Question: I use a FlatComboBox 'Style'. Everything is working just like I want it to. I just to change one thing, the 'Background' of the 'Selected Item' in the 'DropDown'. How can I change the color? I'm using Windows 8 and .Net 4. But the solution should also run with older Windows Versions. I save this Style in a 'ResourceDictionary'.

My Code for the Style:
'''
<!-- Flat ComboBox -->
<SolidColorBrush x:Key="ComboBoxNormalBorderBrush" Color="#e3e9ef" />
<SolidColorBrush x:Key="ComboBoxNormalBackgroundBrush" Color="#fff" />
<SolidColorBrush x:Key="ComboBoxDisabledForegroundBrush" Color="#888" />
<SolidColorBrush x:Key="ComboBoxDisabledBackgroundBrush" Color="#eee" />
<SolidColorBrush x:Key="ComboBoxDisabledBorderBrush" Color="#888" />
<ControlTemplate TargetType="ToggleButton" x:Key="ComboBoxToggleButtonTemplate">
<Grid>
<Grid.ColumnDefinitions>
<ColumnDefinition />
<ColumnDefinition Width="20" />
</Grid.ColumnDefinitions>
<Border Grid.ColumnSpan="2" Name="Border" BorderBrush="{StaticResource ComboBoxNormalBorderBrush}" CornerRadius="0" BorderThickness="1, 1, 1, 1" Background="{StaticResource ComboBoxNormalBackgroundBrush}" />
<Border Grid.Column="1" Margin="1, 1, 1, 1" BorderBrush="#444" Name="ButtonBorder" CornerRadius="0, 0, 0, 0" BorderThickness="0, 0, 0, 0" Background="{StaticResource ComboBoxNormalBackgroundBrush}" />
<Path Name="Arrow" Grid.Column="1" Data="M0,0 L0,2 L4,6 L8,2 L8,0 L4,4 z" HorizontalAlignment="Center" Fill="#444" VerticalAlignment="Center" />
</Grid>
<ControlTemplate.Triggers>
<Trigger Property="UIElement.IsMouseOver" Value="True">
<Setter Property="Panel.Background" TargetName="ButtonBorder" Value="WhiteSmoke"/>
</Trigger>
<Trigger Property="ToggleButton.IsChecked" Value="True">
<Setter Property="Panel.Background" TargetName="ButtonBorder" Value="WhiteSmoke"/>
<Setter Property="Shape.Fill" TargetName="Arrow" Value="#FF8D979E"/>
</Trigger>
<Trigger Property="UIElement.IsEnabled" Value="False">
<Setter Property="Panel.Background" TargetName="Border" Value="{StaticResource ComboBoxDisabledBackgroundBrush}"/>
<Setter Property="Panel.Background" TargetName="ButtonBorder" Value="{StaticResource ComboBoxDisabledBackgroundBrush}"/>
<Setter Property="Border.BorderBrush" TargetName="ButtonBorder" Value="{StaticResource ComboBoxDisabledBorderBrush}"/>
<Setter Property="TextElement.Foreground" Value="{StaticResource ComboBoxDisabledForegroundBrush}"/>
<Setter Property="Shape.Fill" TargetName="Arrow" Value="#999"/>
</Trigger>
</ControlTemplate.Triggers>
</ControlTemplate>
<Style x:Key="ComboBoxFlatStyle" TargetType="{x:Type ComboBox}">
<Setter Property="UIElement.SnapsToDevicePixels" Value="True"/>
<Setter Property="FrameworkElement.OverridesDefaultStyle" Value="True"/>
<Setter Property="ScrollViewer.HorizontalScrollBarVisibility" Value="Auto"/>
<Setter Property="ScrollViewer.VerticalScrollBarVisibility" Value="Auto"/>
<Setter Property="ScrollViewer.CanContentScroll" Value="True"/>
<Setter Property="TextElement.Foreground" Value="Black"/>
<Setter Property="FrameworkElement.FocusVisualStyle" Value="{x:Null}"/>
<Setter Property="Control.Template">
<Setter.Value>
<ControlTemplate TargetType="ComboBox">
<Grid>
<ToggleButton Name="ToggleButton" Grid.Column="2" ClickMode="Press" Focusable="False" IsChecked="{Binding Path=IsDropDownOpen, RelativeSource={RelativeSource TemplatedParent}, Mode=TwoWay}"
Template="{StaticResource ComboBoxToggleButtonTemplate}"/>
<ContentPresenter Name="ContentSite" Margin="5, 3, 23, 3" IsHitTestVisible="False" HorizontalAlignment="Left" VerticalAlignment="Center" Content="{TemplateBinding ComboBox.SelectionBoxItem}"
ContentTemplate="{TemplateBinding ComboBox.SelectionBoxItemTemplate}" ContentTemplateSelector="{TemplateBinding ItemTemplateSelector}"/>
<TextBox Name="PART_EditableTextBox" Margin="3, 3, 23, 3" IsReadOnly="{TemplateBinding IsReadOnly}" Visibility="Hidden" Background="Transparent" HorizontalAlignment="Left" VerticalAlignment="Center"
Focusable="True" >
<TextBox.Template>
<ControlTemplate TargetType="TextBox" >
<Border Name="PART_ContentHost" Focusable="False" />
</ControlTemplate>
</TextBox.Template>
</TextBox>
<!-- Popup showing items -->
<Popup Name="Popup" Placement="Bottom" Focusable="False" AllowsTransparency="True" IsOpen="{TemplateBinding ComboBox.IsDropDownOpen}" PopupAnimation="Slide">
<Grid Name="DropDown" SnapsToDevicePixels="True" MinWidth="{TemplateBinding FrameworkElement.ActualWidth}" MaxHeight="{TemplateBinding ComboBox.MaxDropDownHeight}">
<Border Name="DropDownBorder" Background="White" Margin="0, 1, 0, 0" CornerRadius="0" BorderThickness="1,1,1,1" BorderBrush="{StaticResource ComboBoxNormalBorderBrush}"/>
<ScrollViewer Margin="4" SnapsToDevicePixels="True">
<ItemsPresenter KeyboardNavigation.DirectionalNavigation="Contained" />
</ScrollViewer>
</Grid>
</Popup>
</Grid>
<ControlTemplate.Triggers>
<Trigger Property="ItemsControl.HasItems" Value="False">
<Setter Property="FrameworkElement.MinHeight" TargetName="DropDownBorder" Value="95"/>
</Trigger>
<Trigger Property="UIElement.IsEnabled" Value="False">
<Setter Property="TextElement.Foreground" Value="{StaticResource ComboBoxDisabledForegroundBrush}"/>
</Trigger>
<Trigger Property="ItemsControl.IsGrouping" Value="True">
<Setter Property="ScrollViewer.CanContentScroll" Value="False"/>
</Trigger>
<Trigger Property="ComboBox.IsEditable" Value="True">
<Setter Property="KeyboardNavigation.IsTabStop" Value="False"/>
<Setter Property="UIElement.Visibility" TargetName="PART_EditableTextBox" Value="Visible"/>
<Setter Property="UIElement.Visibility" TargetName="ContentSite" Value="Hidden"/>
</Trigger>
</ControlTemplate.Triggers>
</ControlTemplate>
</Setter.Value>
</Setter>
</Style>
<!-- End of Flat ComboBox -->
'''
I had to replace the 'TextBlock' with a 'ContentPresenter' to get it working, when the 'ItemsSource' is a 'DataTable'.
'''
<Setter Property="ItemContainerStyle">
<Setter.Value>
<Style TargetType="ComboBoxItem">
<Setter Property="Template">
<Setter.Value>
<ControlTemplate TargetType="ComboBoxItem">
<Border Background="{TemplateBinding Background}" BorderThickness="0" Margin="2">
<!--<TextBlock Text="{TemplateBinding Content}" Margin="2" />-->
<ContentPresenter />
</Border>
</ControlTemplate>
</Setter.Value>
</Setter>
<Style.Triggers>
<Trigger Property="IsSelected" Value="True">
<Setter Property="Background" Value="Red" />
</Trigger>
<Trigger Property="IsMouseOver" Value="True">
<Setter Property="Background" Value="AliceBlue" />
</Trigger>
</Style.Triggers>
</Style>
</Setter.Value>
</Setter>
'''
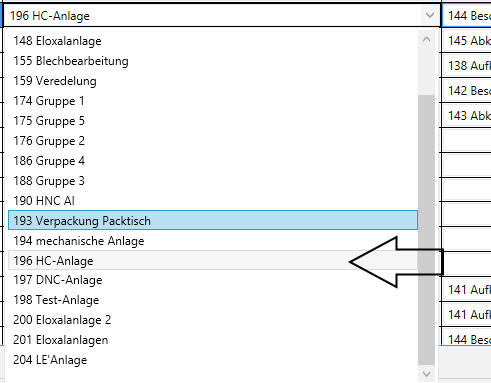
Answer: You can define a style (with a trigger) for the ItemContainerStyle of your ComboBox.
'''
<Style x:Key="ComboBoxFlatStyle" TargetType="{x:Type ComboBox}">
<Setter Property="UIElement.SnapsToDevicePixels" Value="True"/>
<!-- .... -->
<Setter Property="ItemContainerStyle">
<Setter.Value>
<Style TargetType="ComboBoxItem">
<Style.Triggers>
<Trigger Property="IsSelected" Value="True">
<Setter Property="Background" Value="Gray" />
</Trigger>
</Style.Triggers>
</Style>
</Setter.Value>
</Setter>
</Style>
<!-- End of Flat ComboBox -->
'''
I post my Whole Window XAML:
'''
<Window x:Class="WpfApplication1.Window1"
xmlns="http://schemas.microsoft.com/winfx/2006/xaml/presentation"
xmlns:x="http://schemas.microsoft.com/winfx/2006/xaml"
xmlns:sys="clr-namespace:System;assembly=mscorlib"
Title="Window1" Height="300" Width="300">
<Window.Resources>
<!-- Flat ComboBox -->
<SolidColorBrush x:Key="ComboBoxNormalBorderBrush" Color="#e3e9ef" />
<SolidColorBrush x:Key="ComboBoxNormalBackgroundBrush" Color="#fff" />
<SolidColorBrush x:Key="ComboBoxDisabledForegroundBrush" Color="#888" />
<SolidColorBrush x:Key="ComboBoxDisabledBackgroundBrush" Color="#eee" />
<SolidColorBrush x:Key="ComboBoxDisabledBorderBrush" Color="#888" />
<ControlTemplate TargetType="ToggleButton" x:Key="ComboBoxToggleButtonTemplate">
<Grid>
<Grid.ColumnDefinitions>
<ColumnDefinition />
<ColumnDefinition Width="20" />
</Grid.ColumnDefinitions>
<Border Grid.ColumnSpan="2" Name="Border" BorderBrush="{StaticResource ComboBoxNormalBorderBrush}" CornerRadius="0" BorderThickness="1, 1, 1, 1" Background="{StaticResource ComboBoxNormalBackgroundBrush}" />
<Border Grid.Column="1" Margin="1, 1, 1, 1" BorderBrush="#444" Name="ButtonBorder" CornerRadius="0, 0, 0, 0" BorderThickness="0, 0, 0, 0" Background="{StaticResource ComboBoxNormalBackgroundBrush}" />
<Path Name="Arrow" Grid.Column="1" Data="M0,0 L0,2 L4,6 L8,2 L8,0 L4,4 z" HorizontalAlignment="Center" Fill="#444" VerticalAlignment="Center" />
</Grid>
<ControlTemplate.Triggers>
<Trigger Property="UIElement.IsMouseOver" Value="True">
<Setter Property="Panel.Background" TargetName="ButtonBorder" Value="WhiteSmoke"/>
</Trigger>
<Trigger Property="ToggleButton.IsChecked" Value="True">
<Setter Property="Panel.Background" TargetName="ButtonBorder" Value="WhiteSmoke"/>
<Setter Property="Shape.Fill" TargetName="Arrow" Value="#FF8D979E"/>
</Trigger>
<Trigger Property="UIElement.IsEnabled" Value="False">
<Setter Property="Panel.Background" TargetName="Border" Value="{StaticResource ComboBoxDisabledBackgroundBrush}"/>
<Setter Property="Panel.Background" TargetName="ButtonBorder" Value="{StaticResource ComboBoxDisabledBackgroundBrush}"/>
<Setter Property="Border.BorderBrush" TargetName="ButtonBorder" Value="{StaticResource ComboBoxDisabledBorderBrush}"/>
<Setter Property="TextElement.Foreground" Value="{StaticResource ComboBoxDisabledForegroundBrush}"/>
<Setter Property="Shape.Fill" TargetName="Arrow" Value="#999"/>
</Trigger>
</ControlTemplate.Triggers>
</ControlTemplate>
<Style x:Key="ComboBoxFlatStyle" TargetType="{x:Type ComboBox}">
<Setter Property="UIElement.SnapsToDevicePixels" Value="True"/>
<Setter Property="FrameworkElement.OverridesDefaultStyle" Value="True"/>
<Setter Property="ScrollViewer.HorizontalScrollBarVisibility" Value="Auto"/>
<Setter Property="ScrollViewer.VerticalScrollBarVisibility" Value="Auto"/>
<Setter Property="ScrollViewer.CanContentScroll" Value="True"/>
<Setter Property="TextElement.Foreground" Value="Black"/>
<Setter Property="FrameworkElement.FocusVisualStyle" Value="{x:Null}"/>
<Setter Property="Control.Template">
<Setter.Value>
<ControlTemplate TargetType="ComboBox">
<Grid>
<ToggleButton Name="ToggleButton" Grid.Column="2" ClickMode="Press" Focusable="False" IsChecked="{Binding Path=IsDropDownOpen, RelativeSource={RelativeSource TemplatedParent}, Mode=TwoWay}"
Template="{StaticResource ComboBoxToggleButtonTemplate}"/>
<ContentPresenter Name="ContentSite" Margin="5, 3, 23, 3" IsHitTestVisible="False" HorizontalAlignment="Left" VerticalAlignment="Center" Content="{TemplateBinding ComboBox.SelectionBoxItem}"
ContentTemplate="{TemplateBinding ComboBox.SelectionBoxItemTemplate}" ContentTemplateSelector="{TemplateBinding ItemTemplateSelector}"/>
<TextBox Name="PART_EditableTextBox" Margin="3, 3, 23, 3" IsReadOnly="{TemplateBinding IsReadOnly}" Visibility="Hidden" Background="Transparent" HorizontalAlignment="Left" VerticalAlignment="Center"
Focusable="True" >
<TextBox.Template>
<ControlTemplate TargetType="TextBox" >
<Border Name="PART_ContentHost" Focusable="False" />
</ControlTemplate>
</TextBox.Template>
</TextBox>
<!-- Popup showing items -->
<Popup Name="Popup" Placement="Bottom" Focusable="False" AllowsTransparency="True" IsOpen="{TemplateBinding ComboBox.IsDropDownOpen}" PopupAnimation="Slide">
<Grid Name="DropDown" SnapsToDevicePixels="True" MinWidth="{TemplateBinding FrameworkElement.ActualWidth}" MaxHeight="{TemplateBinding ComboBox.MaxDropDownHeight}">
<Border Name="DropDownBorder" Background="White" Margin="0, 1, 0, 0" CornerRadius="0" BorderThickness="1,1,1,1" BorderBrush="{StaticResource ComboBoxNormalBorderBrush}"/>
<ScrollViewer Margin="4" SnapsToDevicePixels="True">
<ItemsPresenter KeyboardNavigation.DirectionalNavigation="Contained" />
</ScrollViewer>
</Grid>
</Popup>
</Grid>
<ControlTemplate.Triggers>
<Trigger Property="ItemsControl.HasItems" Value="False">
<Setter Property="FrameworkElement.MinHeight" TargetName="DropDownBorder" Value="95"/>
</Trigger>
<Trigger Property="UIElement.IsEnabled" Value="False">
<Setter Property="TextElement.Foreground" Value="{StaticResource ComboBoxDisabledForegroundBrush}"/>
</Trigger>
<Trigger Property="ItemsControl.IsGrouping" Value="True">
<Setter Property="ScrollViewer.CanContentScroll" Value="False"/>
</Trigger>
<Trigger Property="ComboBox.IsEditable" Value="True">
<Setter Property="KeyboardNavigation.IsTabStop" Value="False"/>
<Setter Property="UIElement.Visibility" TargetName="PART_EditableTextBox" Value="Visible"/>
<Setter Property="UIElement.Visibility" TargetName="ContentSite" Value="Hidden"/>
</Trigger>
</ControlTemplate.Triggers>
</ControlTemplate>
</Setter.Value>
</Setter>
<Setter Property="ItemContainerStyle">
<Setter.Value>
<Style TargetType="ComboBoxItem">
<Setter Property="Template">
<Setter.Value>
<ControlTemplate TargetType="ComboBoxItem">
<Border Background="{TemplateBinding Background}" BorderThickness="0" Margin="2">
<TextBlock Text="{TemplateBinding Content}" Margin="2" />
</Border>
</ControlTemplate>
</Setter.Value>
</Setter>
<Style.Triggers>
<Trigger Property="IsSelected" Value="True">
<Setter Property="Background" Value="Red" />
</Trigger>
<Trigger Property="IsMouseOver" Value="True">
<Setter Property="Background" Value="AliceBlue" />
</Trigger>
</Style.Triggers>
</Style>
</Setter.Value>
</Setter>
</Style>
<!-- End of Flat ComboBox -->
</Window.Resources>
<DockPanel>
<ComboBox Height="24" Width="190" Style="{StaticResource ComboBoxFlatStyle}">
<ComboBox.Items>
<sys:String>One</sys:String>
<sys:String>Two</sys:String>
<sys:String>Three</sys:String>
<sys:String>Four</sys:String>
<sys:String>Five</sys:String>
</ComboBox.Items>
</ComboBox>
</DockPanel>
</Window>
'''
And this is the result: